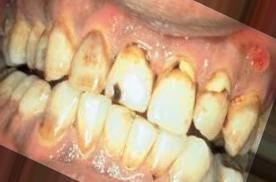
Condition: Tooth Discoloration